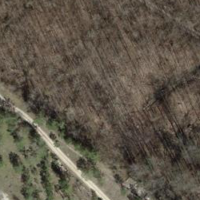
EUNIS habitat code: 41
Species observed at this site:
Pseudochorthippus parallelus
Gomphocerippus rufus